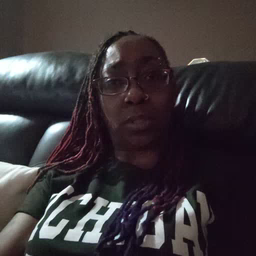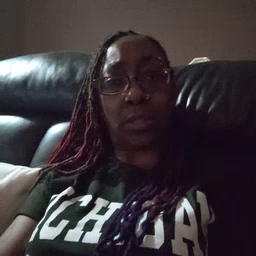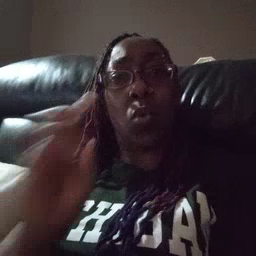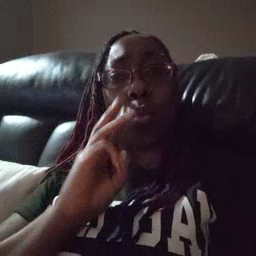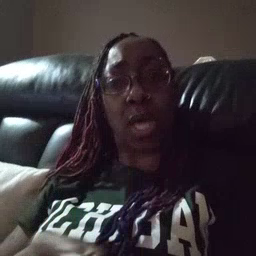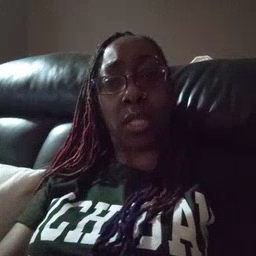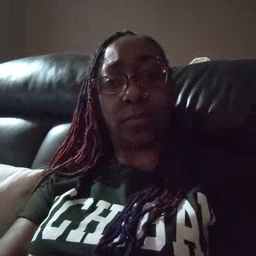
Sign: will